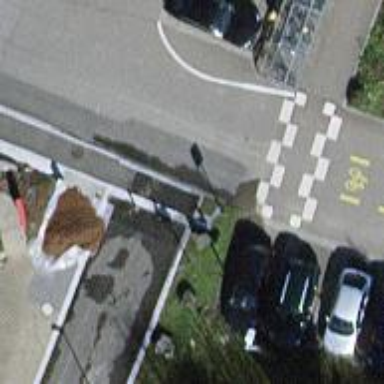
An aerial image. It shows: Bollard barrier.